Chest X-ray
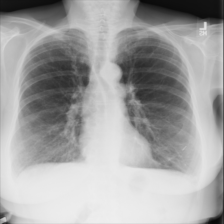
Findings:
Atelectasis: negative
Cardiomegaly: negative
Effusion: negative
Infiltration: negative
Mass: negative
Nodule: negative
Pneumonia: negative
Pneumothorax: negative
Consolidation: negative
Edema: negative
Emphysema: negative
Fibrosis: negative
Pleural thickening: negative
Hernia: negative